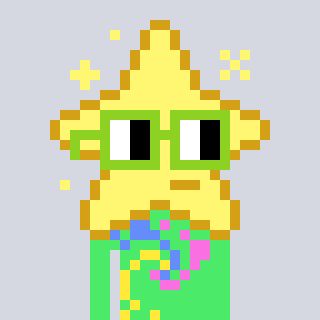
a pixel art character with square light green glasses, a star-shaped head and a teal-colored body on a cool background